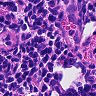
Metastatic tissue present: no